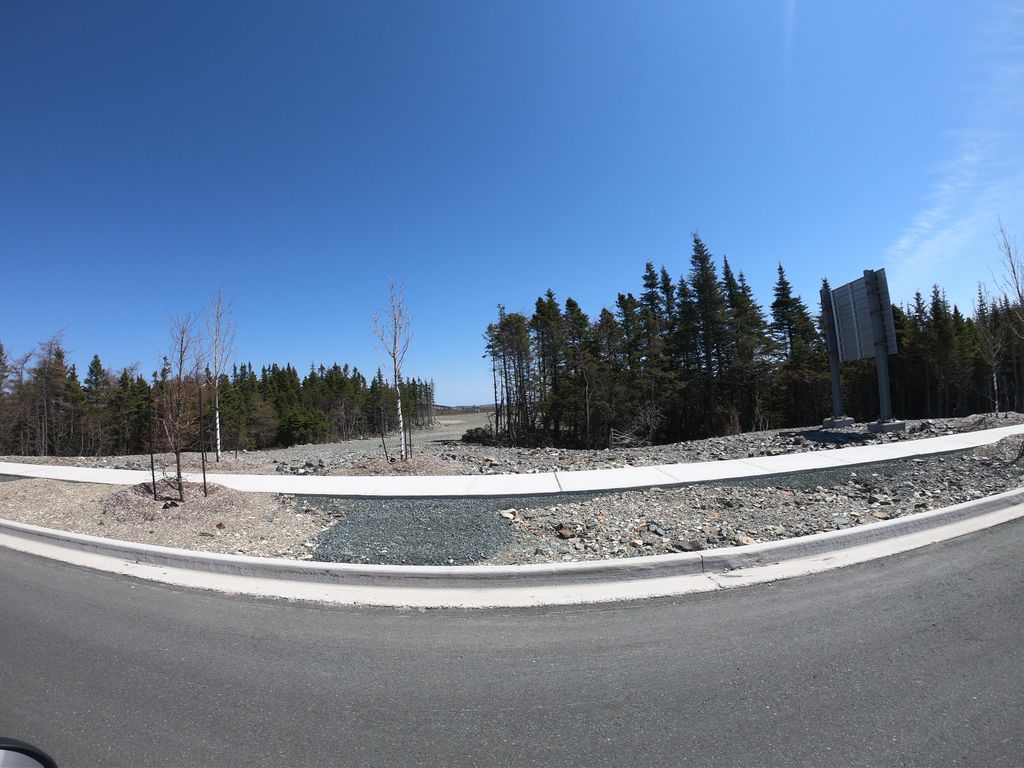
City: st_johns